Interaction volume radius: 5 \u00c5
Interaction volume height: 15 \u00c5
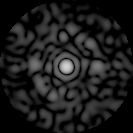
Disorder parameter: 0.7784